Question: I want twitter mentions to be in redcolor and hashtags is another color,if any tweet contains any weblinks.. links should be clickable and passed through intent to another Activity('WebView').
How can I achieve this ??
'''
TransformFilter filter = new TransformFilter() {
public final String transformUrl(final Matcher match, String url) {
return match.group();
}
};
Pattern mentionPattern = Pattern.compile("@([A-Za-z0-9_-]+)");
String mentionScheme = "http://www.twitter.com/";
Linkify.addLinks(tvMessage, mentionPattern, mentionScheme, null, filter);
Pattern hashtagPattern = Pattern.compile("#([A-Za-z0-9_-]+)");
String hashtagScheme = "http://www.twitter.com/search/";
Linkify.addLinks(tvMessage, hashtagPattern, hashtagScheme, null, filter);
Pattern urlPattern = Patterns.WEB_URL;
Linkify.addLinks(tvMessage, urlPattern, null, null, filter);
// tvMessage.setLinkTextColor(Color.parseColor("#3467BB"));
'''

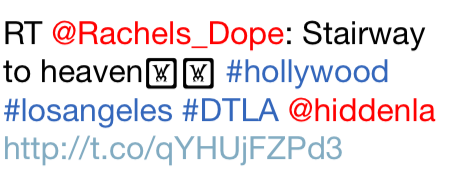
Answer: 'Finally i have achieved hashtags weblinks clickable and made them very attractive by keeping different colors' using android sdk SpannableString and it's ClickableSpan .
'''
private void Linkfiy(String a, TextView textView) {
Pattern urlPattern = Patterns.WEB_URL;
Pattern mentionPattern = Pattern.compile("(@[A-Za-z0-9_-]+)");
Pattern hashtagPattern = Pattern.compile("#(\w+|\W+)");
Matcher o = hashtagPattern.matcher(a);
Matcher mention = mentionPattern.matcher(a);
Matcher weblink = urlPattern.matcher(a);
SpannableString spannableString = new SpannableString(a);
//#hashtags
while (o.find()) {
spannableString.setSpan(new NonUnderlinedClickableSpan(o.group(),
0), o.start(), o.end(),
Spanned.SPAN_EXCLUSIVE_EXCLUSIVE);
}
// --- @mention
while (mention.find()) {
spannableString.setSpan(
new NonUnderlinedClickableSpan(mention.group(), 1), mention.start(), mention.end(),
Spanned.SPAN_EXCLUSIVE_EXCLUSIVE);
}
//@weblink
while (weblink.find()) {
spannableString.setSpan(
new NonUnderlinedClickableSpan(weblink.group(), 2), weblink.start(), weblink.end(),
Spanned.SPAN_EXCLUSIVE_EXCLUSIVE);
}
textView.setText(spannableString);
textView.setMovementMethod(LinkMovementMethod.getInstance());
}
'''
class
'''
public class NonUnderlinedClickableSpan extends ClickableSpan {
int type;// 0-hashtag , 1- mention, 2- url link
String text;// Keyword or url
String time;
public NonUnderlinedClickableSpan(String text, int type) {
this.text = text;
this.type = type;
this.time = time;
}
@Override
public void updateDrawState(TextPaint ds) {
//adding colors
if (type == 1)
ds.setColor(InstagramIndetail.this.getResources().getColor(
R.color.link_color_mention));
else if (type == 2)
ds.setColor(InstagramIndetail.this.getResources().getColor(
R.color.link_color_url));
else
ds.setColor(InstagramIndetail.this.getResources().getColor(
R.color.link_color_hashtag));
ds.setUnderlineText(false);
// ds.setTypeface(Typeface.DEFAULT_BOLD);
}
@Override
public void onClick(View v) {
Debug.e("click done", "ok " + text);
if (type == 0) {
//pass hashtags to activity using intents
} else if (type == 1) {
//do for mentions
} else {
// passing weblinks urls to webview activity
startWebViewActivity(text);
}
}
}
'''